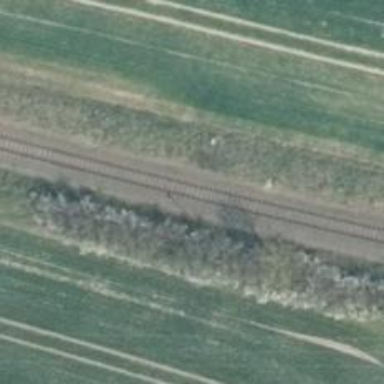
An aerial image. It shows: Railway signal.